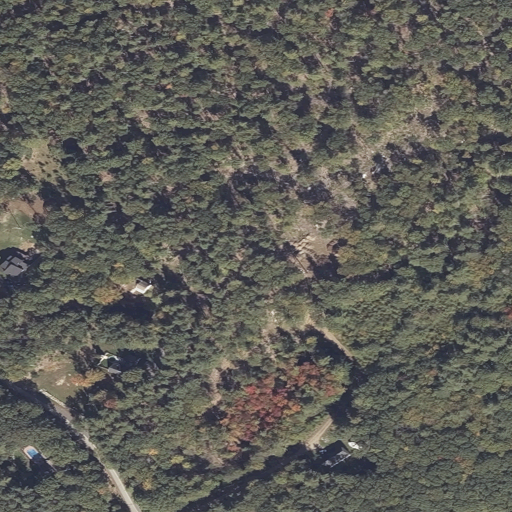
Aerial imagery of mountain in Maine named Long Hill containing mixed forest, deciduous forest, evergreen forest, open development, grassland, low intensity development, and woody wetlands